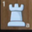
Piece: wR